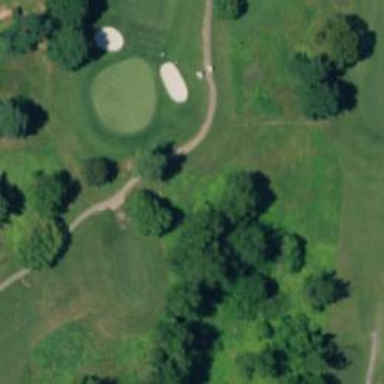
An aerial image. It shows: Path for both roads and golfers.